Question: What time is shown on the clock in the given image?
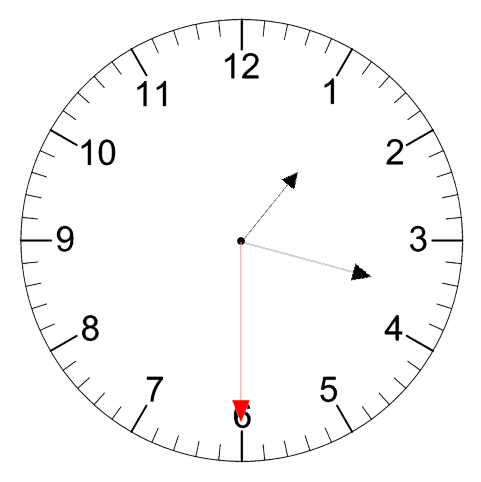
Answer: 01:17:30